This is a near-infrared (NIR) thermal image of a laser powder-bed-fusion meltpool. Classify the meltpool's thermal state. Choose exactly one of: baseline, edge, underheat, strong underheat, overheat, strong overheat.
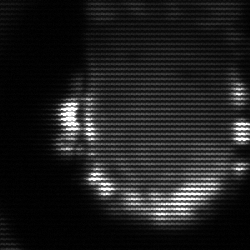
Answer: baseline